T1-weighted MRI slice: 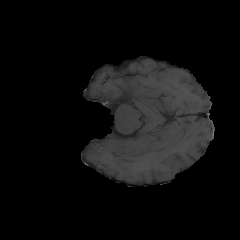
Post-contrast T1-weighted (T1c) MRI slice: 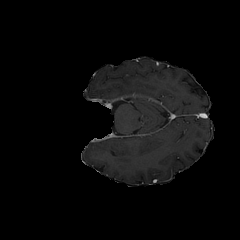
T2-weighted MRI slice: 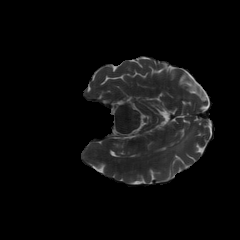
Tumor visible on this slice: no